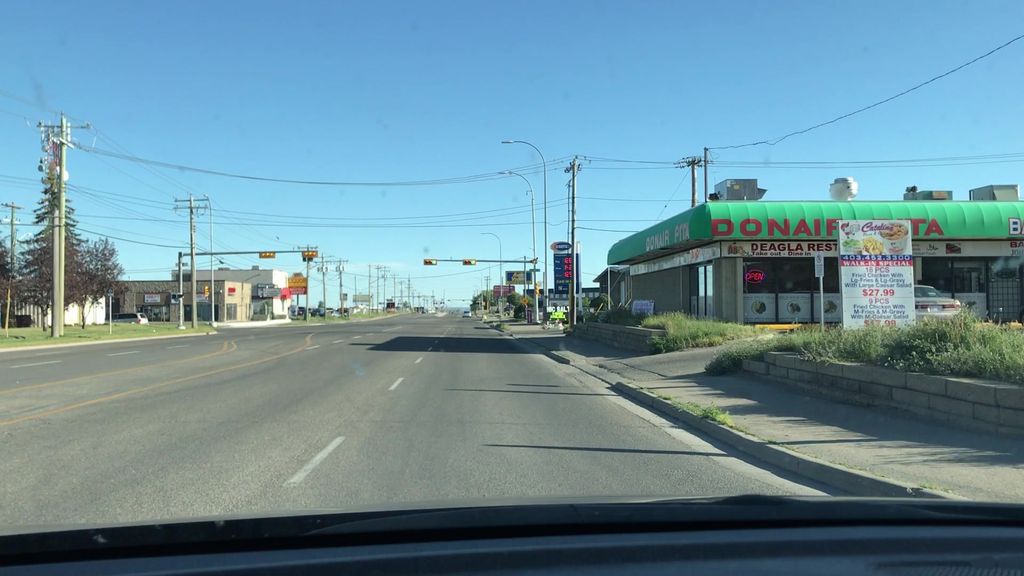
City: calgary